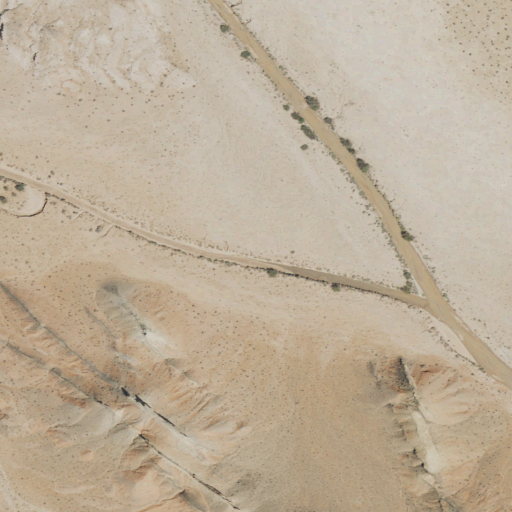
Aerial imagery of valley in Utah named Middle Desert Wash containing shrub and grassland